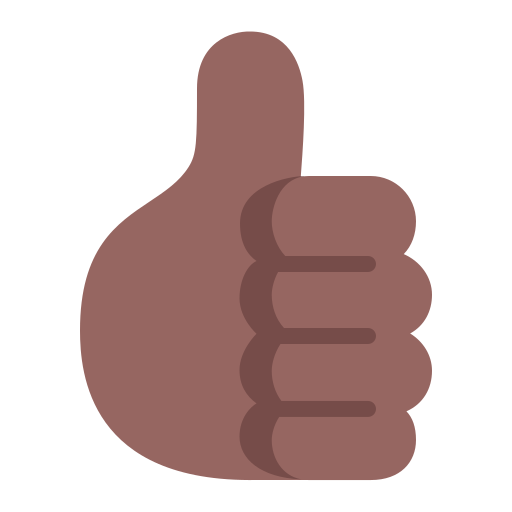
thumbs up flat  dark